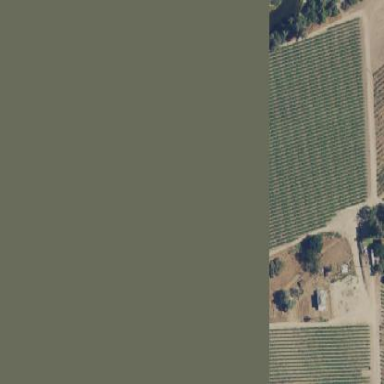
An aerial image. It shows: Vineyard where grapes are grown.